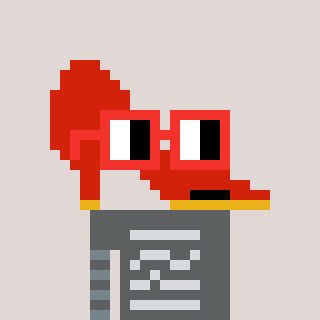
a pixel art character with square red glasses, a highheel-shaped head and a blue-colored body on a warm background